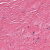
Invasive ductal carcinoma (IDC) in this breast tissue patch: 0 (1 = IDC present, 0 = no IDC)